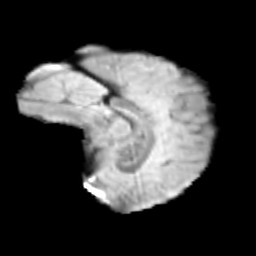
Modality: T2w
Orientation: sagittal
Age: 11
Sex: female
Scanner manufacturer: siemens
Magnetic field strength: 3 T
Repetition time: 3.8 s
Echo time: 0.07 s